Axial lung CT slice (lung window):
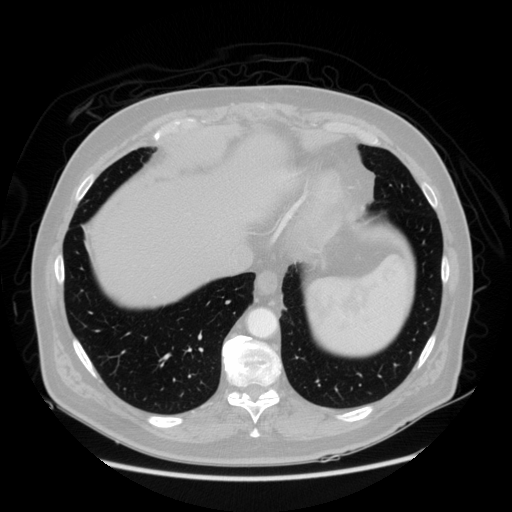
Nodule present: no